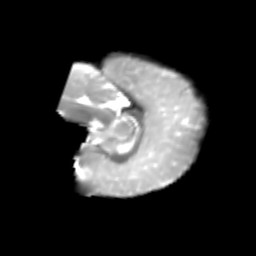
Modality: T2w
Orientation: sagittal
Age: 6
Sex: male
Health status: healthy